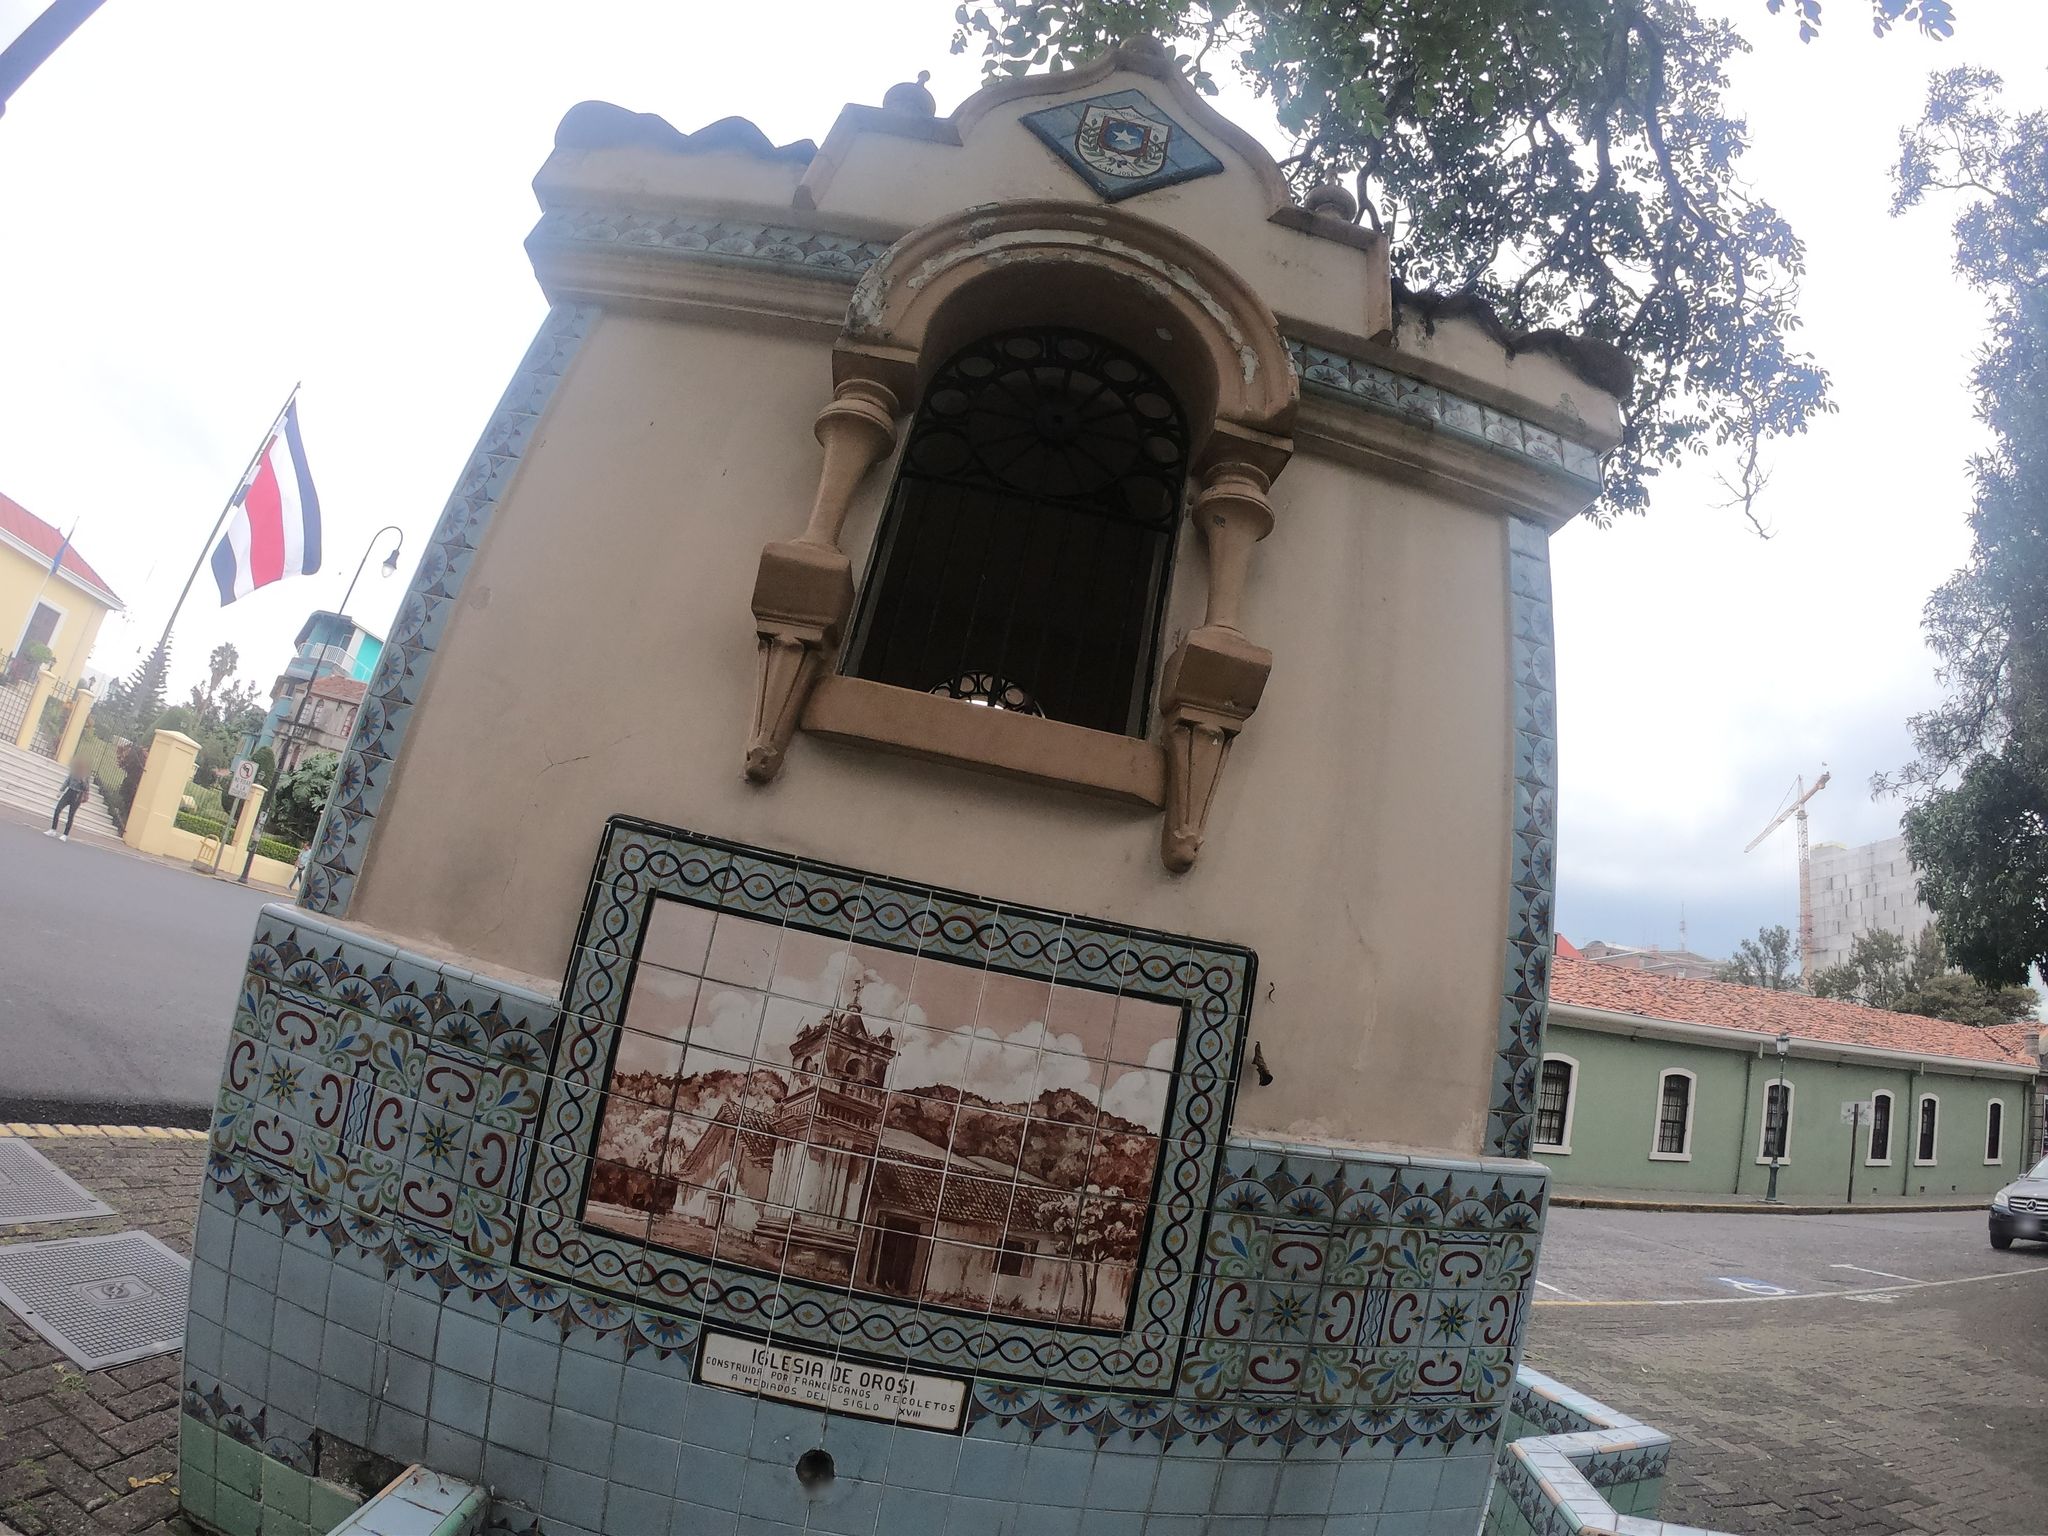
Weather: clear
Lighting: day
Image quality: good
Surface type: walking surface
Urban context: urban centre
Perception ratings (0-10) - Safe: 2.09, Lively: 7.22, Beautiful: 7.55, Boring: 6.84, Depressing: 1.89, Wealthy: 1.69